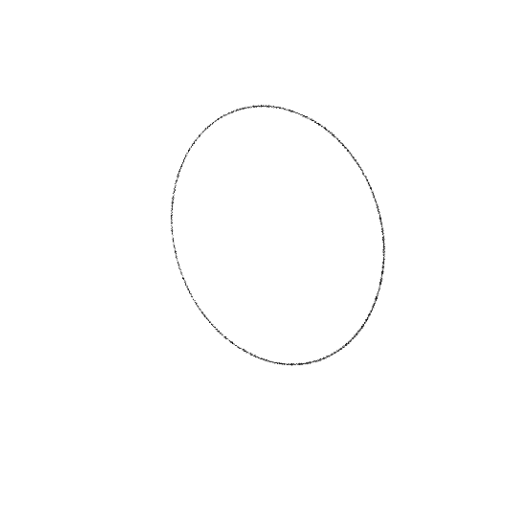
Crossing number: 0